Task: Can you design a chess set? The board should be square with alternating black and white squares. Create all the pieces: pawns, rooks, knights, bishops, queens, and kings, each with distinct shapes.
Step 5549:
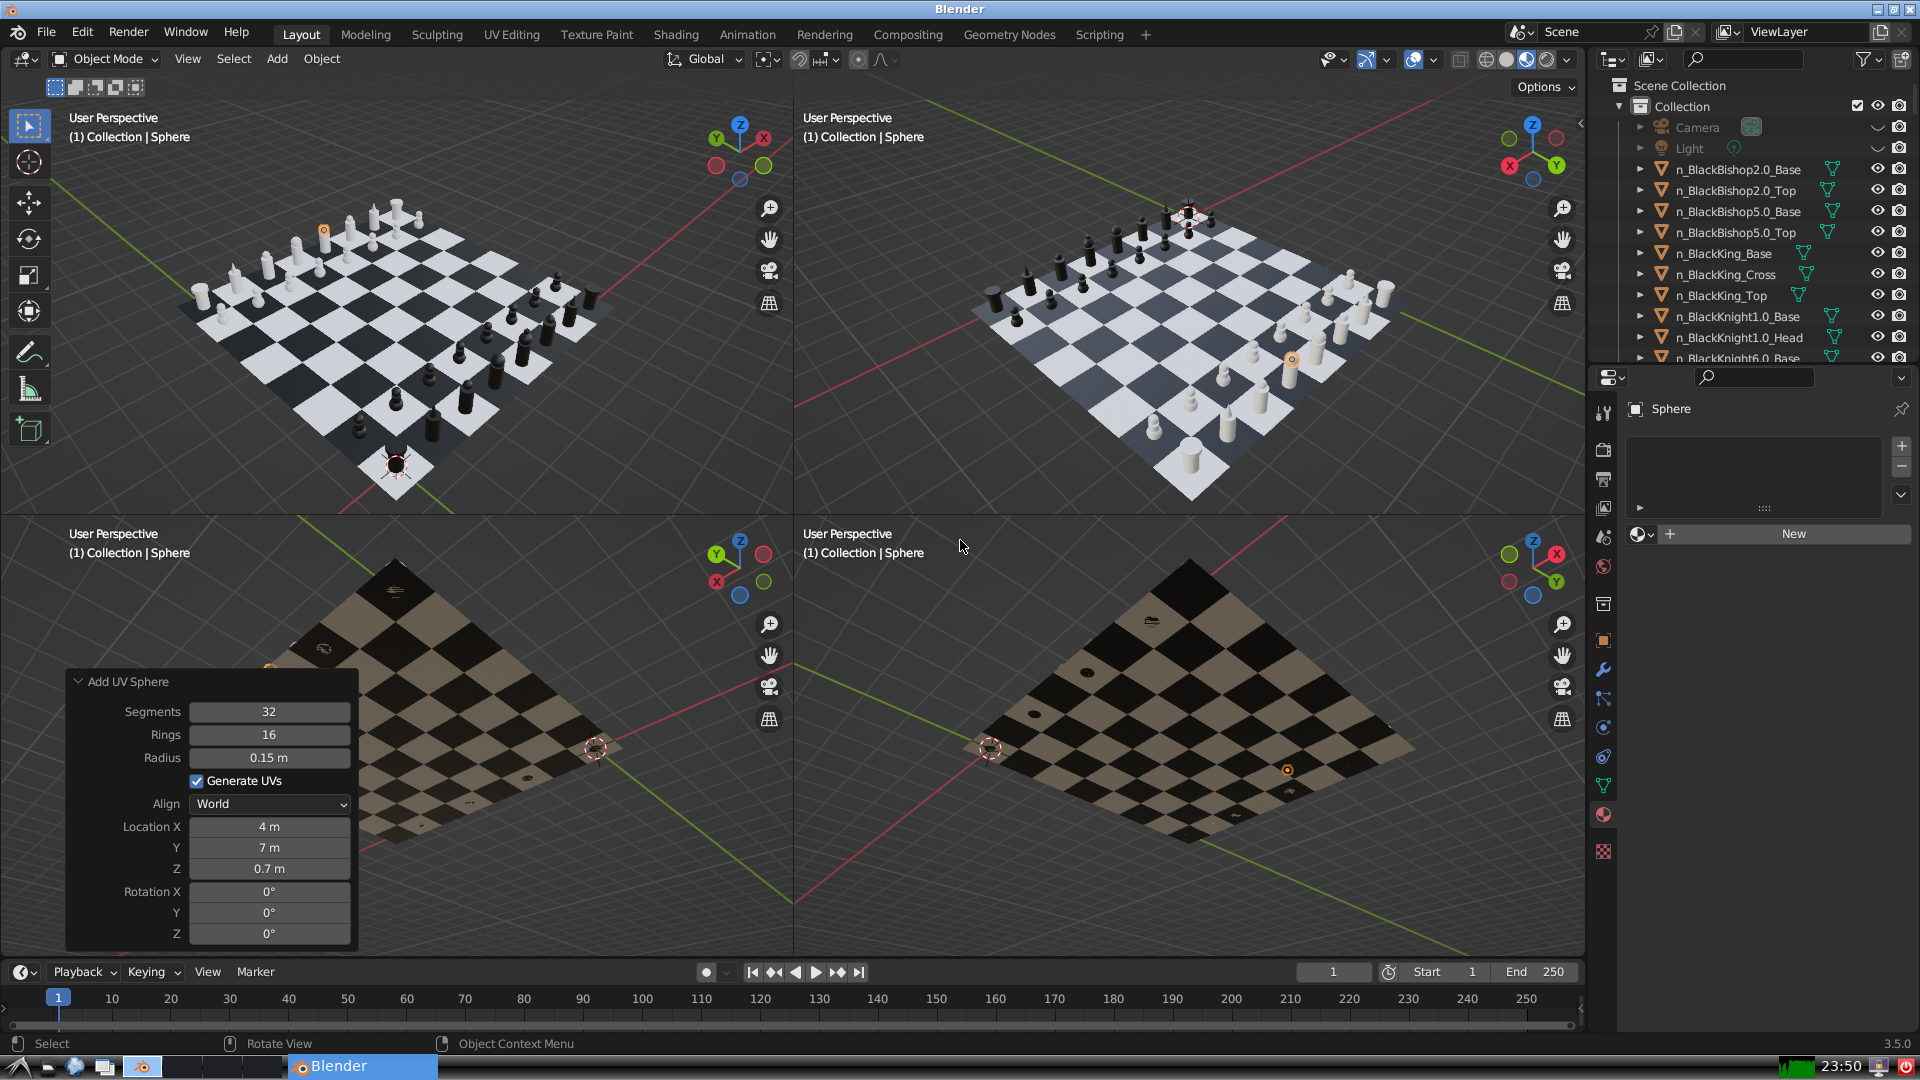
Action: {"key_press": ['Ctrl, Home']}